Field crop: tomato
Growth stage: 2
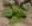
Species: solanum